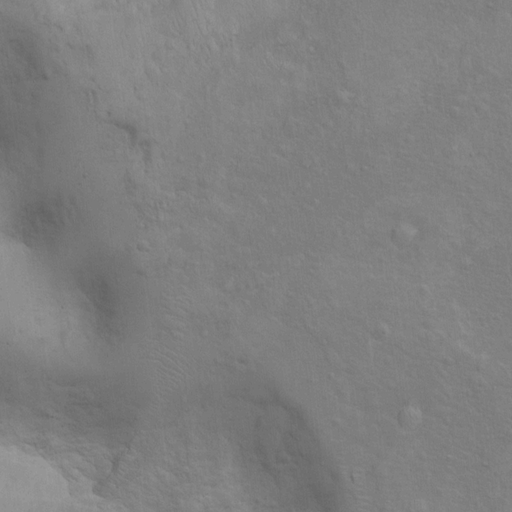
Objects detected: cone, cone, cone